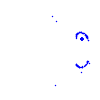
Particle: kaon